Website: walmart
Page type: address-validator
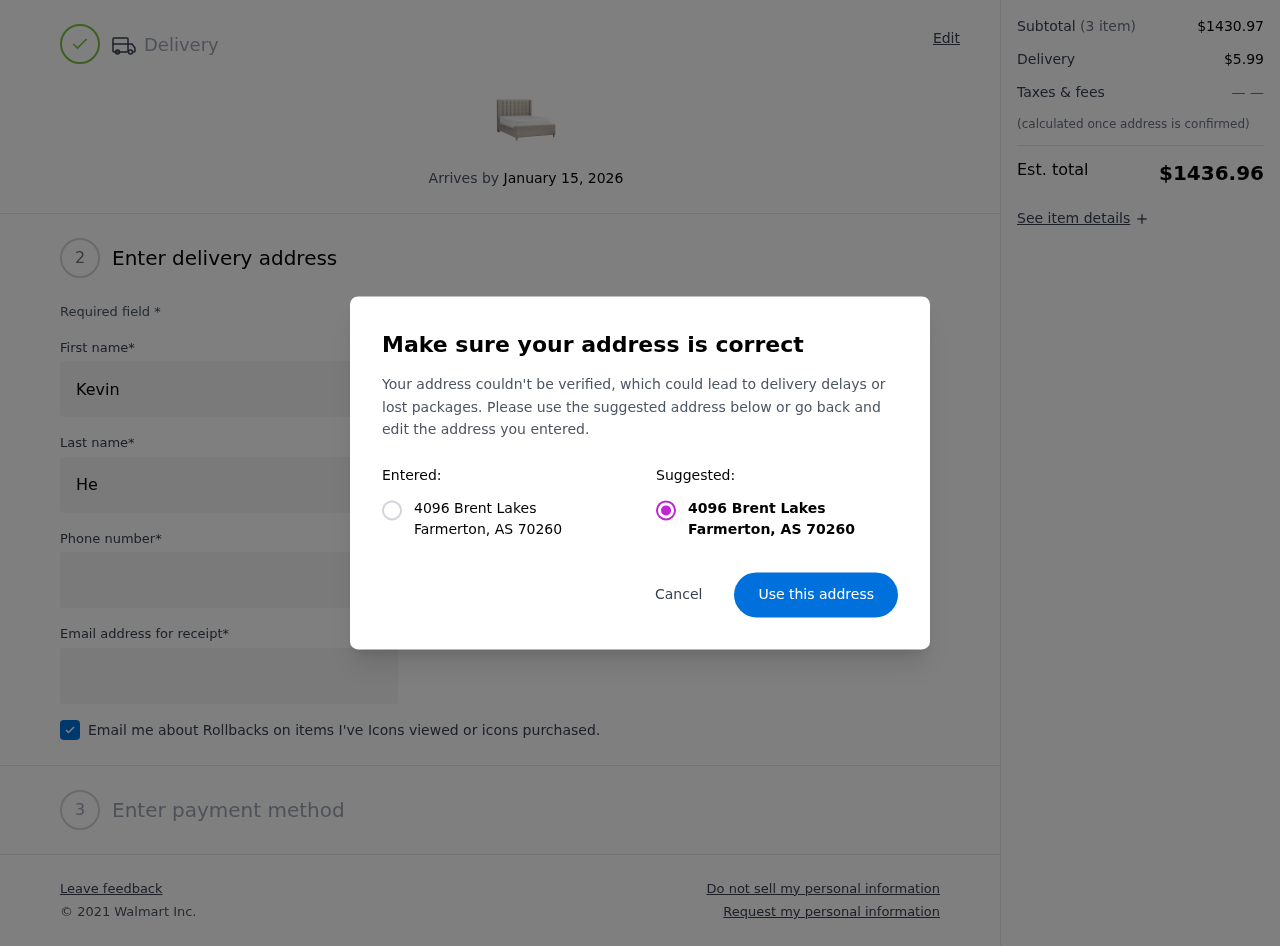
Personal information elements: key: PII_CITY
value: Farmerton
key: PII_POSTCODE
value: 70260
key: PII_STATE_ABBR
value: AS
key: PII_STREET
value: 4096 Brent Lakes
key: PII_FIRSTNAME
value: Kevin
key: PII_LASTNAME
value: Henry
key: PII_PHONE
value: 4613548018
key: PII_EMAIL
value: kevin_henry@gmail.com
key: PII_STATE
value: AS
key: PII_POSTCODE_FULL
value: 70260
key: PII_POSTCODE_NUMERIC
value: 70260
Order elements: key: ORDER_DELIVERY_DATE
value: January 15, 2026
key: ORDER_SUBTOTAL
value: $1430.97
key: ORDER_SHIPPING_COST
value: $5.99
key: ORDER_TOTAL
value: $1436.96